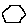
Label: hexagon